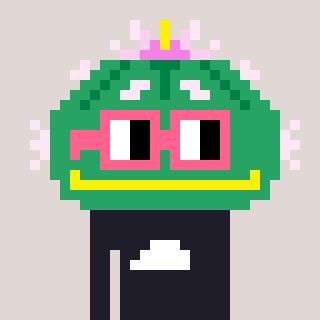
a pixel art character with square pink glasses, a peyote-shaped head and a grayscale-colored body on a warm background